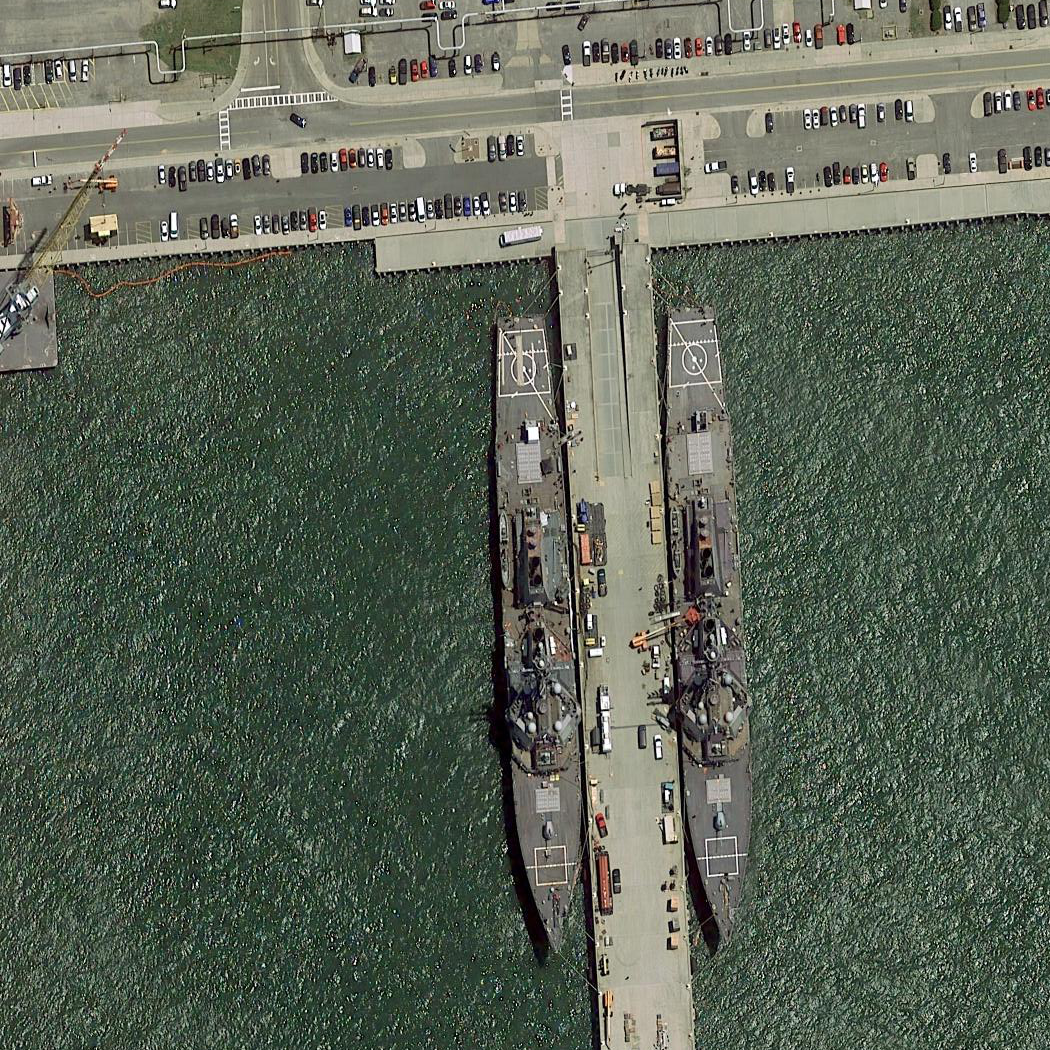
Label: destroyer